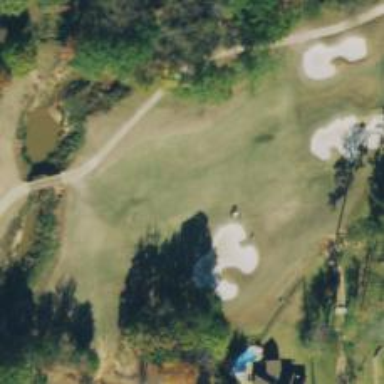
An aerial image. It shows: View of golf hole.